Question: I'm trying to use Toolbar instead of ActionBar. In Android 5.0.+ it works but in 4.4 the status bar is placed on top of the Toolbar.
Screenshot:

Layout:
'''
<android.support.v7.widget.Toolbar
xmlns:app="http://schemas.android.com/apk/res-auto"
android:id="@+id/toolbar"
android:layout_width="match_parent"
android:layout_height="wrap_content"
android:minHeight="?attr/actionBarSize"
app:theme="@style/ThemeOverlay.AppCompat.Dark.ActionBar"
app:popupTheme="@style/ThemeOverlay.AppCompat.Light"
android:background="@color/actionbar_color"/>
'''
Adding Toolbar in OnCreate():
'''
Toolbar toolbar = (Toolbar) findViewById(R.id.toolbar);
setSupportActionBar(toolbar);
'''
Full layout:
'''
<?xml version="1.0" encoding="utf-8"?>
<android.support.v4.widget.DrawerLayout
android:id="@+id/drawer_layout"
android:layout_width="match_parent"
android:fitsSystemWindows="true"
android:layout_height="match_parent" >
<LinearLayout
android:id="@+id/drawer_content"
android:layout_width="match_parent"
android:layout_height="match_parent"
android:orientation="vertical">
<android.support.v7.widget.Toolbar
android:id="@+id/toolbar"
android:layout_width="match_parent"
android:layout_height="wrap_content"
android:minHeight="?attr/actionBarSize"
app:theme="@style/ThemeOverlay.AppCompat.Dark.ActionBar"
app:popupTheme="@style/ThemeOverlay.AppCompat.Light"
android:background="@color/actionbar_color"/>
<com.astuetz.PagerSlidingTabStrip
android:id="@+id/tabs"
android:textColor="@android:color/white"
android:layout_width="match_parent"
android:layout_height="48dip"
android:background="@color/actionbar_color" />
<android.support.v4.view.ViewPager
android:id="@+id/pager"
android:layout_width="match_parent"
android:layout_height="wrap_content"
android:layout_above="@+id/colors"
android:layout_below="@+id/tabs"/>
</LinearLayout>
<LinearLayout
android:id="@+id/left_drawer"
style="@style/drawer_list"
android:fitsSystemWindows="true"
android:orientation="vertical">
<ListView
android:id="@+id/mainMenu"
android:layout_marginTop="10dp"
android:layout_marginBottom="10dp"
android:layout_width="match_parent"
android:divider="@android:color/transparent"
android:layout_height="wrap_content" />
</LinearLayout>
</android.support.v4.widget.DrawerLayout>
'''
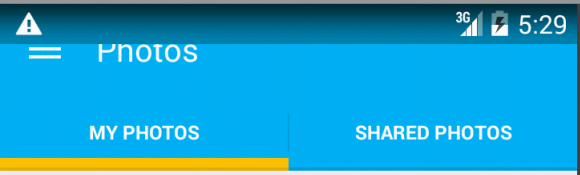
Answer: Add a frameLayout and in its height use '@dimen/statusBarHeight'. Then you can create an attrs.xml file for each version (normal, v19 and v21). Inside of each attrs.xml put '<dimen name="statusBarHeight">25dp</dimen>'
Change 25dp to 0 in normal, 25 in v19 and 0 in v21. You can create attrs.xml for landscape mode too (values-land, values-land-v19, etc).
'''
<FrameLayout
android:id="@+id/statusBar"
android:layout_width="match_parent"
android:layout_height="@dimen/statusBarHeight"
android:background="?colorPrimaryDark"
android:translationZ="4dp" />
<android.support.v7.widget.Toolbar xmlns:android="http://schemas.android.com/apk/res/android"
android:id="@+id/toolbar"
android:layout_width="match_parent"
android:layout_height="?attr/actionBarSize"
android:background="?attr/colorPrimary"
android:elevation="4dp"
app:popupTheme="@style/ThemeOverlay.AppCompat.Light"
app:theme="@style/ThemeOverlay.AppCompat.Dark.ActionBar" />
'''
Take a look this link: <URL>